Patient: sex M, age 67
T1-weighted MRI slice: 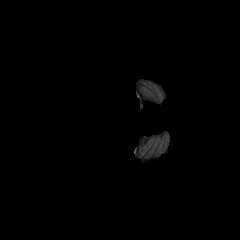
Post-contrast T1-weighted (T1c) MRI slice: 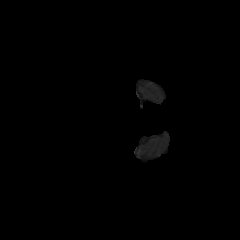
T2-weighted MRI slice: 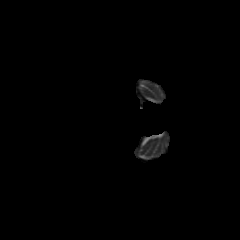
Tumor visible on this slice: no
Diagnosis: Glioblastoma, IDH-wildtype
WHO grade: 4